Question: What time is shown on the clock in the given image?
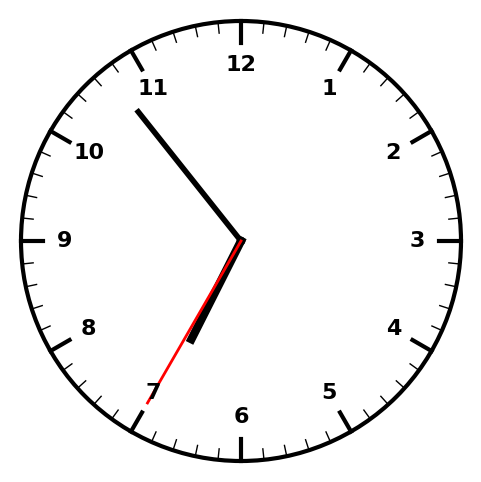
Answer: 06:53:35